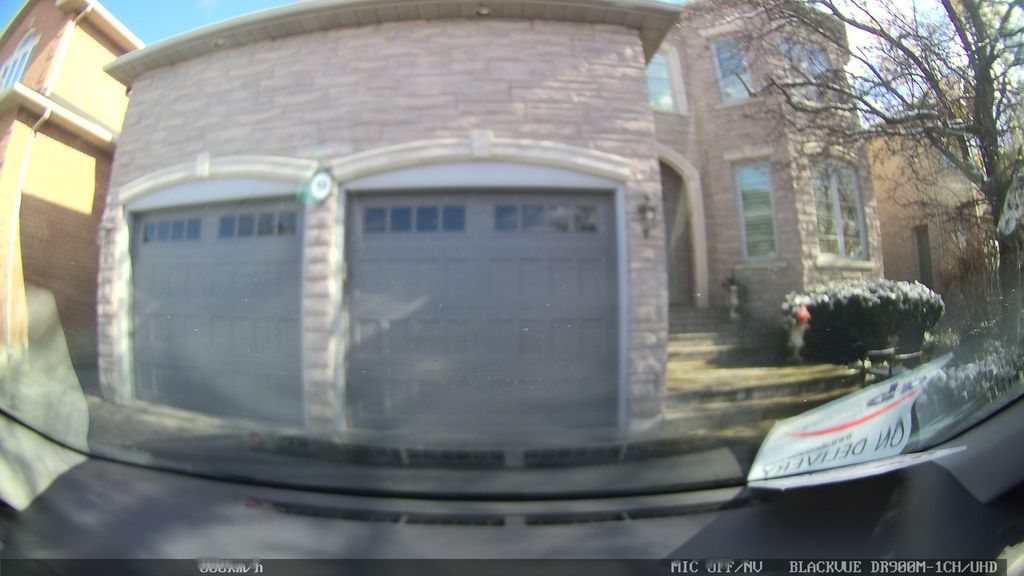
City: toronto